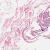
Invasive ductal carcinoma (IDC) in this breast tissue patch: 0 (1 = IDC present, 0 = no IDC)